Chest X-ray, PA view. Patient: 32 years old, sex F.
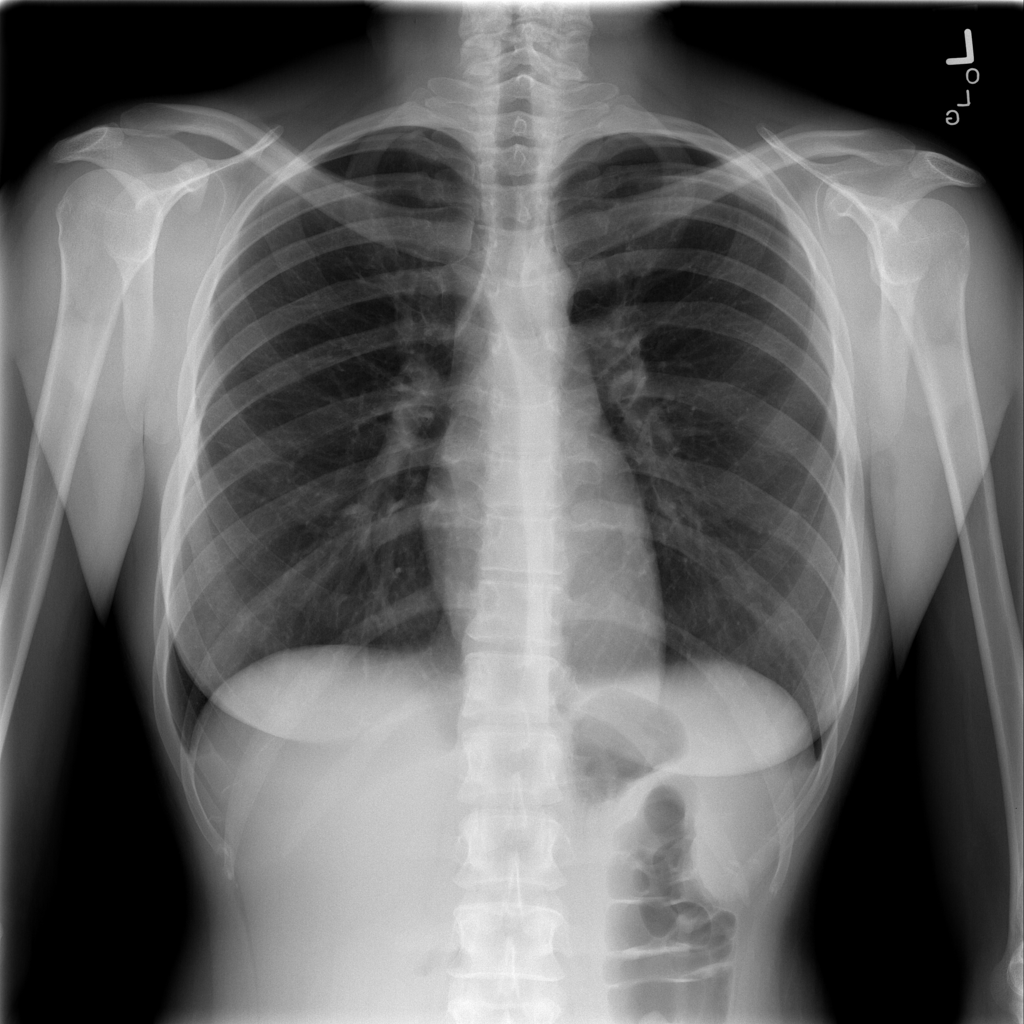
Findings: No Finding